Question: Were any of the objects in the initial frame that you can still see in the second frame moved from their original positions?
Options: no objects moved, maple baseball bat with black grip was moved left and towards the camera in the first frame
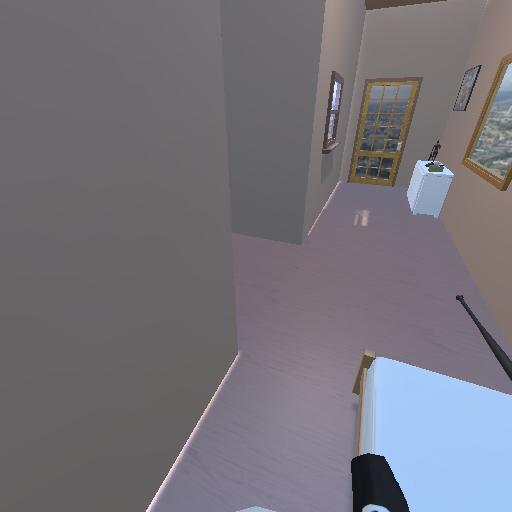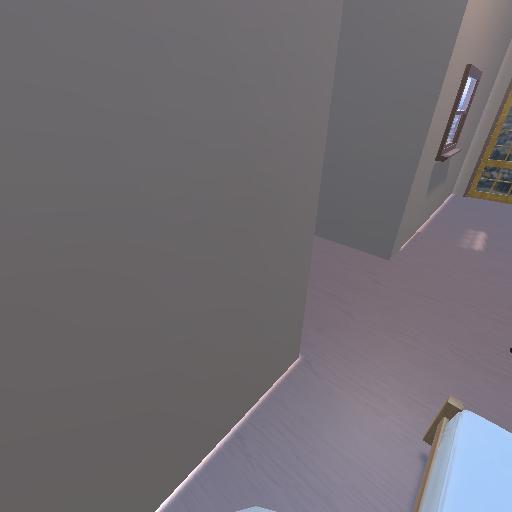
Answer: no objects moved